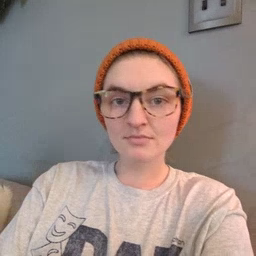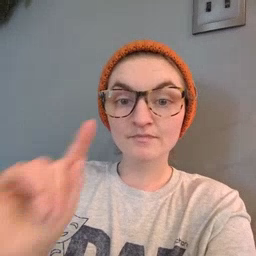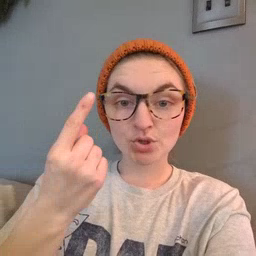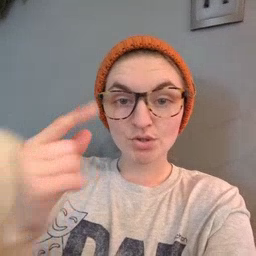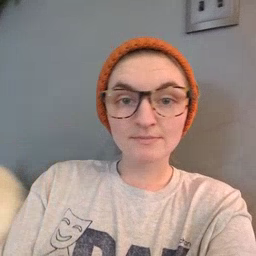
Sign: first